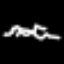
Label: squiggle